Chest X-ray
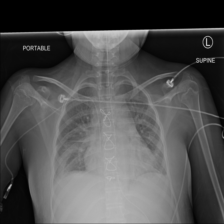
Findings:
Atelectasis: negative
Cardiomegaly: negative
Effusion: negative
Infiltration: negative
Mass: negative
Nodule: negative
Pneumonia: negative
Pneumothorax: negative
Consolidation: negative
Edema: negative
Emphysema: negative
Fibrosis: negative
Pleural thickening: negative
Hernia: negative